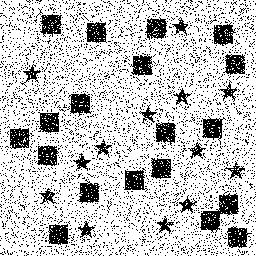
Squares: 19
Triangles: 0
Stars: 13
Total shapes: 32